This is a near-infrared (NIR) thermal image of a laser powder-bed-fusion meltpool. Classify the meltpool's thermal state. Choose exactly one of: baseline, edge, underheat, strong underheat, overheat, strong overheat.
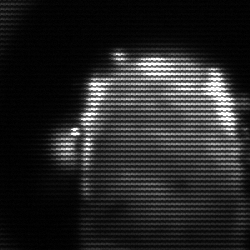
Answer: baseline